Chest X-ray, AP view. Patient: 55 years old, sex F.
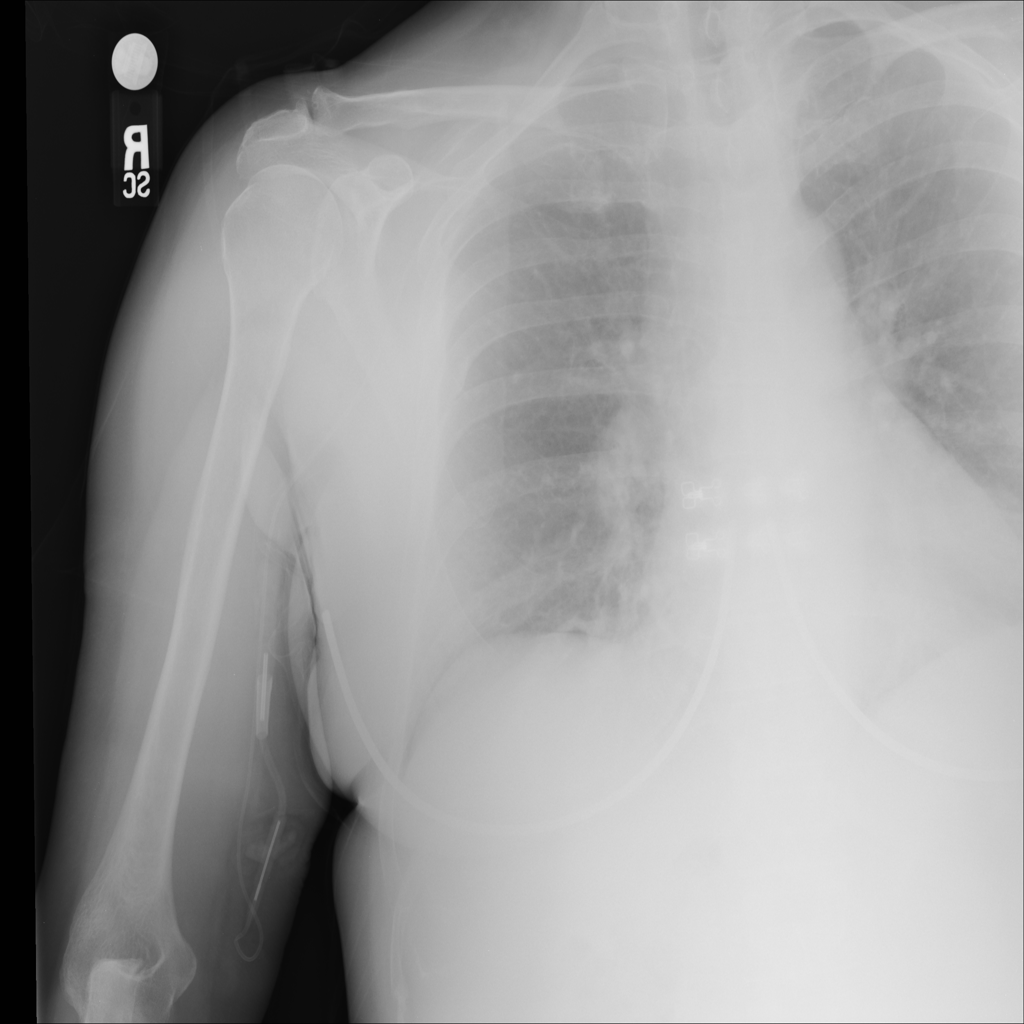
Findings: No Finding